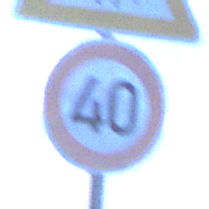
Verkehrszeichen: Geschwindigkeit40
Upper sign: ReiterLinks
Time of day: Dawn
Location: Outdoor (Urban)
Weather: PartlyCloudy
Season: NotSpecified
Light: Natural